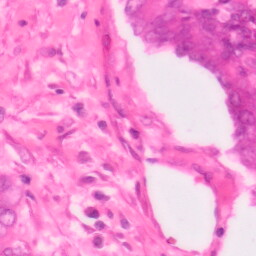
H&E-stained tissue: Colon